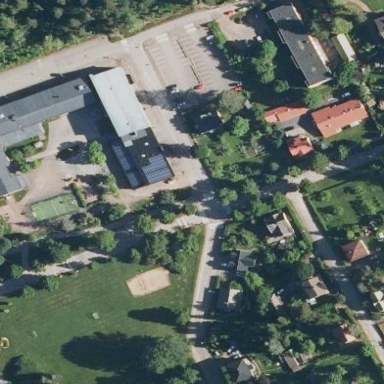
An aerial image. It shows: School building with gabled grey roof and red walls.